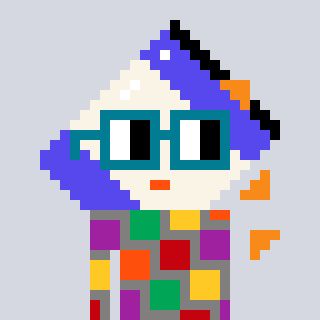
a pixel art character with square dark green glasses, a chips-shaped head and a bluegrey-colored body on a cool background